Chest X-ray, PA view. Patient: 46 years old, sex M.
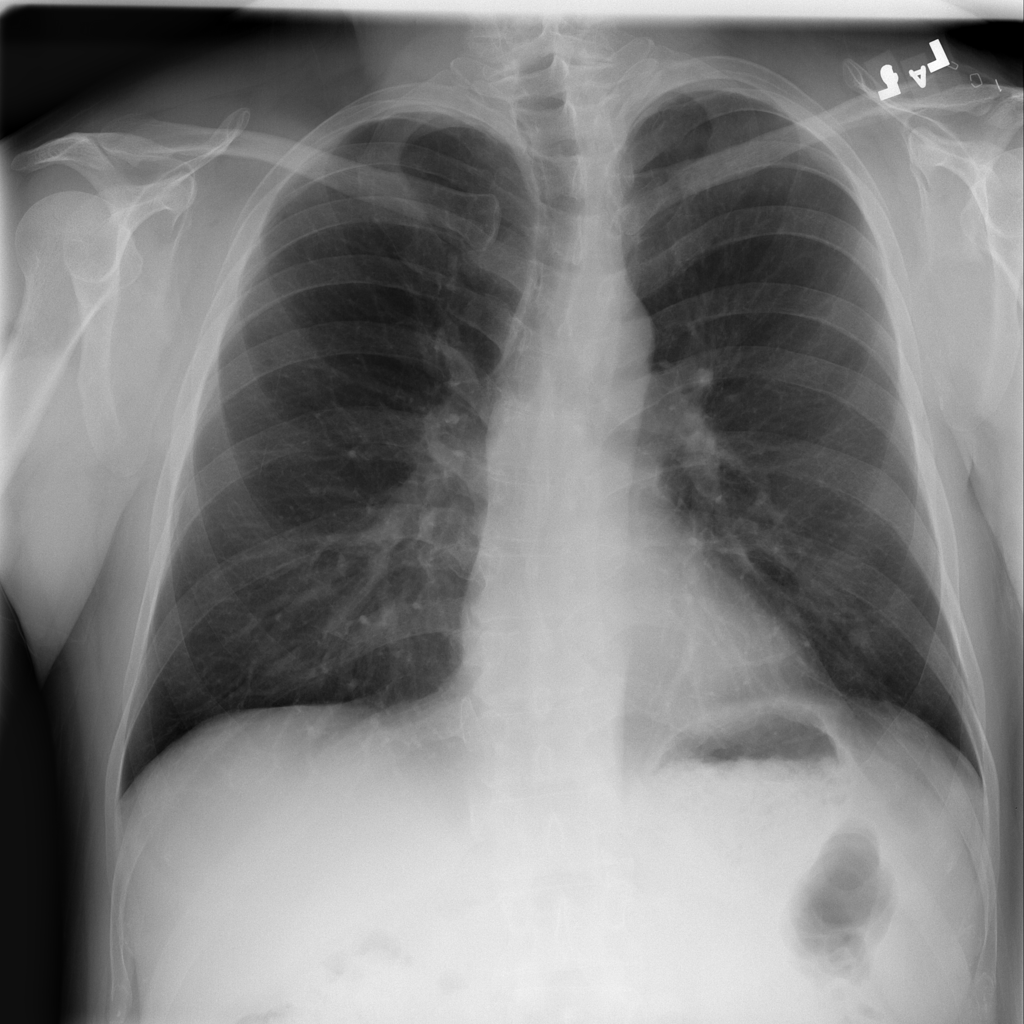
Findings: No Finding